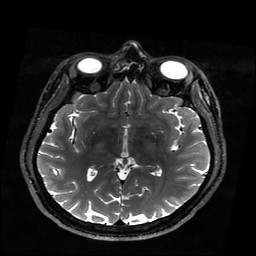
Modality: T2w
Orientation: coronal